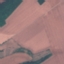
Land use / land cover class: AnnualCrop